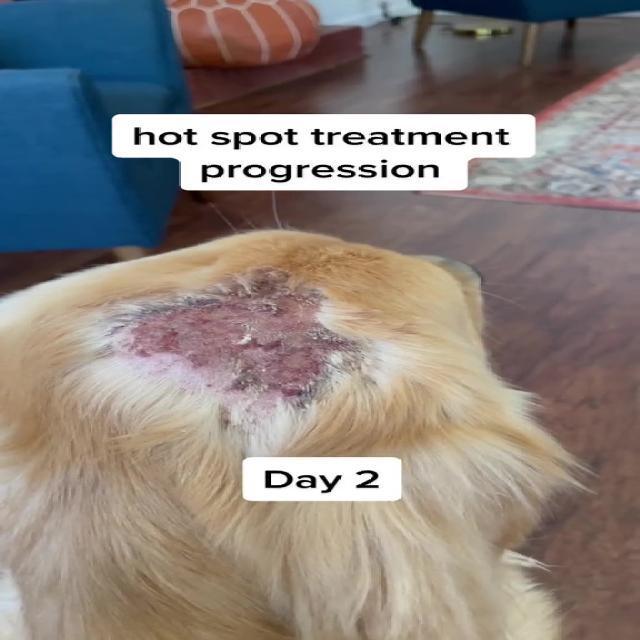
Canine dermatitis — inflammation of the skin presenting with erythema, pruritus, papules, and excoriation. May be allergic, contact, or atopic in origin.